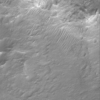
Label: not_dusty